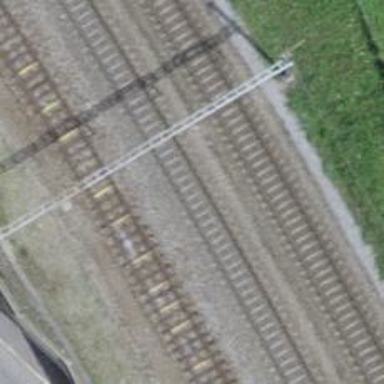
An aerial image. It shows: Railway track with contact line for electrification.